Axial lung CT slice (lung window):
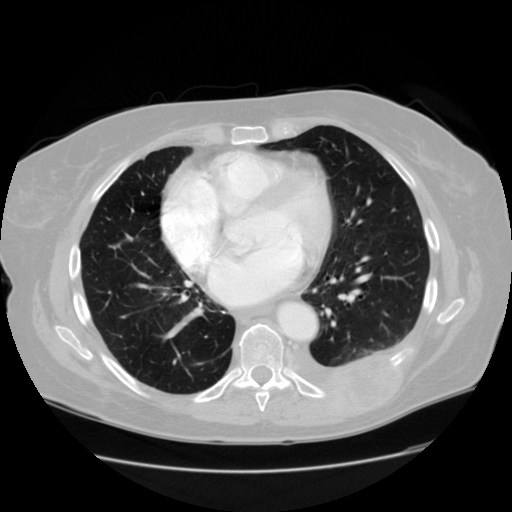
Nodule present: no